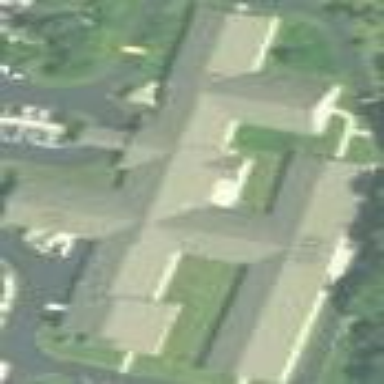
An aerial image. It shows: Building.